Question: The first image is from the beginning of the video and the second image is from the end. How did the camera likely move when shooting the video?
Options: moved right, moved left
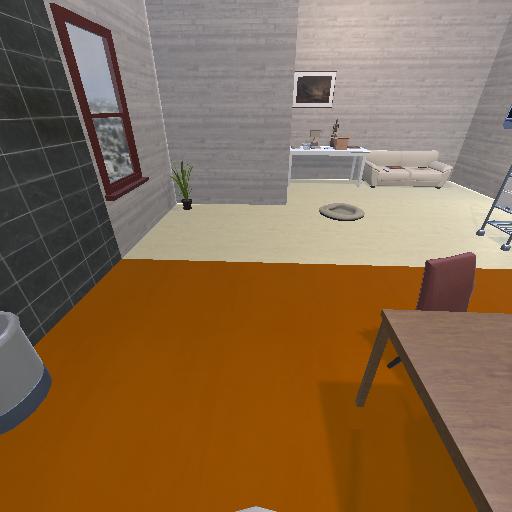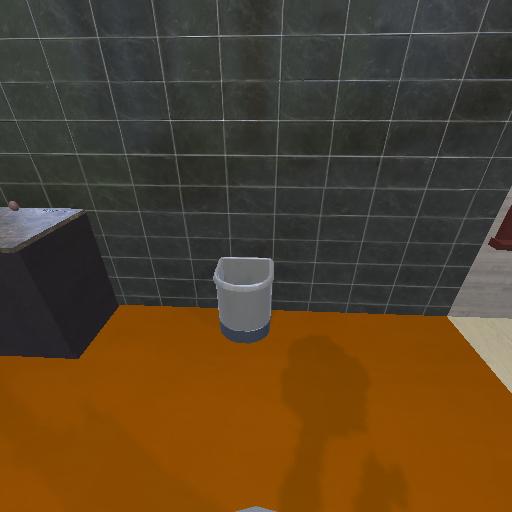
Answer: moved right